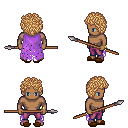
a pixel art fantasy rpg character, male body template, human, dark skin, maroon tattered cape, magenta pants, light blonde curly afro hairstyle, bracelets, brown slippers, spear, four views (front, back, left, right), 2x2 character sprite sheet, small pixel art, hard edges, no anti-aliasing